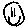
Label: smiley face